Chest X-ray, PA view. Patient: 61 years old, sex M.
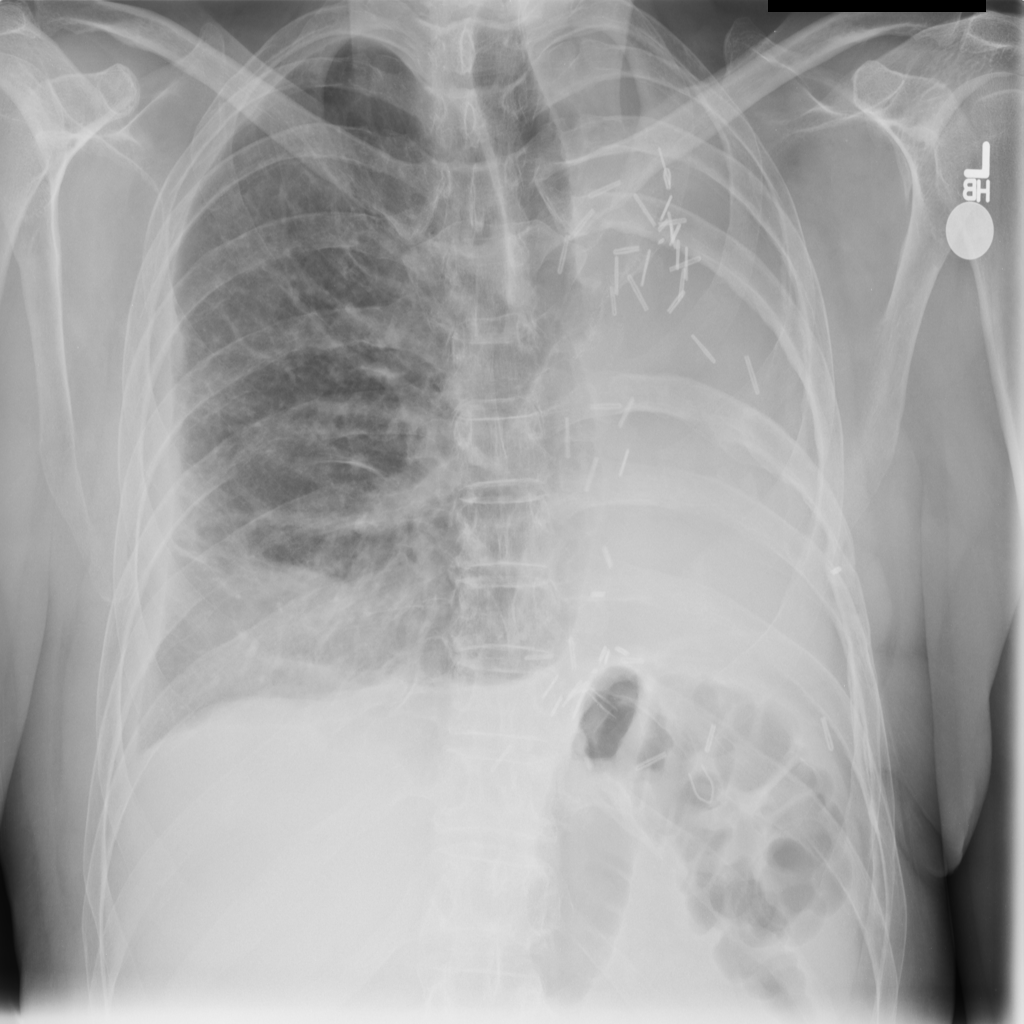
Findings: Fibrosis, Mass, Pleural_Thickening